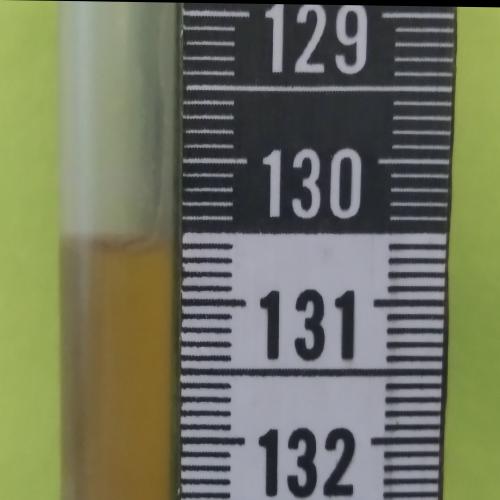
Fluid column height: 130.6 cm